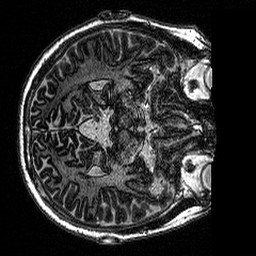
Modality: MP2RAGE
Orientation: axial
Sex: male
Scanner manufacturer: siemens
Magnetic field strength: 3 T
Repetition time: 5 s
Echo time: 0.00292 s